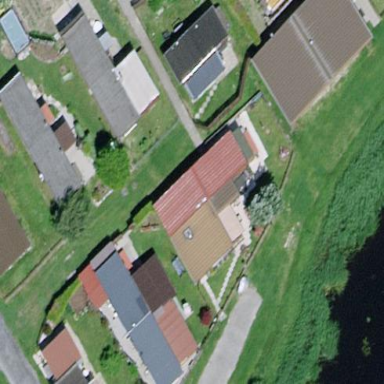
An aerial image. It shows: Simple house.